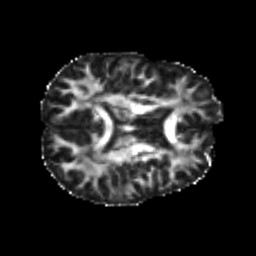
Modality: FA
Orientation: axial
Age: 20
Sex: male
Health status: healthy
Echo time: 0.074 s